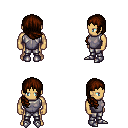
a pixel art fantasy rpg character, male body template, human, tanned skin, steel chest armor, metal pants, brown right-swept hairstyle, metal boots, four views (front, back, left, right), 2x2 character sprite sheet, small pixel art, hard edges, no anti-aliasing